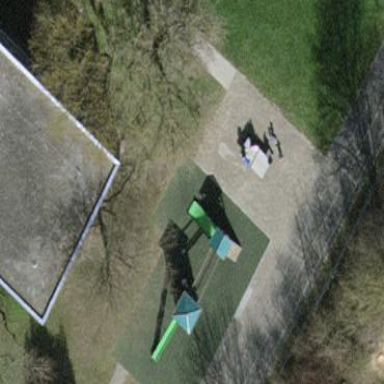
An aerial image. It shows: Playground area for leisure activities on the land.